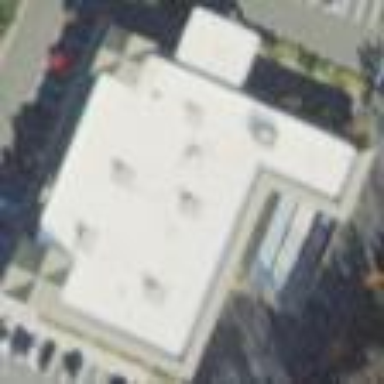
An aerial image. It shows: Building.